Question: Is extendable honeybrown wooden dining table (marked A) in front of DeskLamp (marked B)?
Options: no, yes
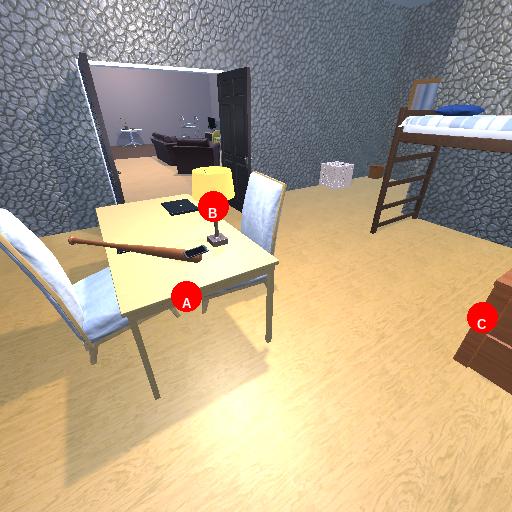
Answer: no